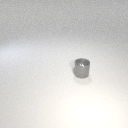
small gray metal cylinder